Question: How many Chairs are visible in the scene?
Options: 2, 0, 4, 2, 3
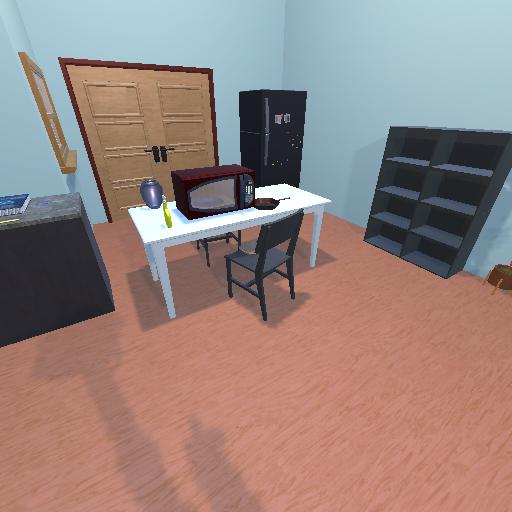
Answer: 2